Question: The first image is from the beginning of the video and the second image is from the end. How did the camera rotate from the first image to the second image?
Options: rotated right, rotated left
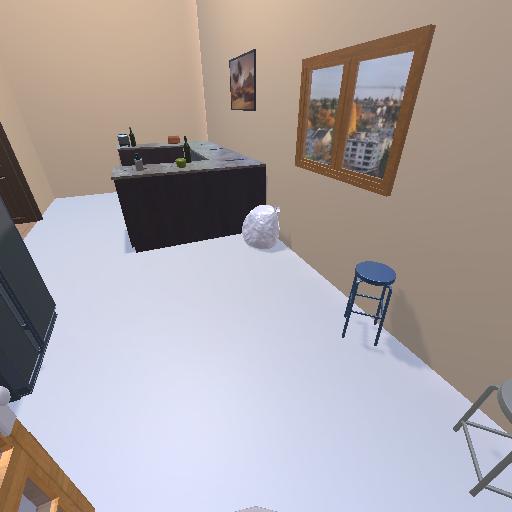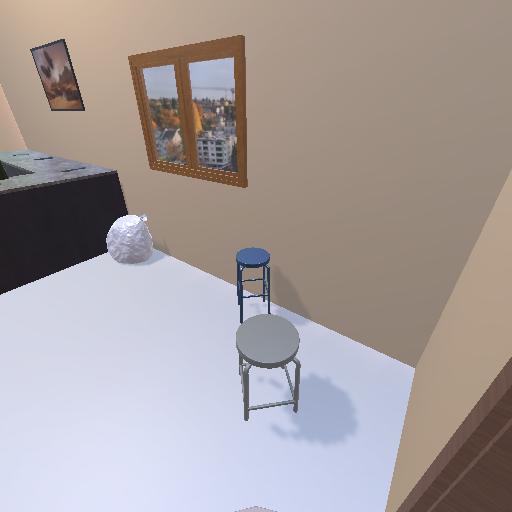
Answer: rotated right